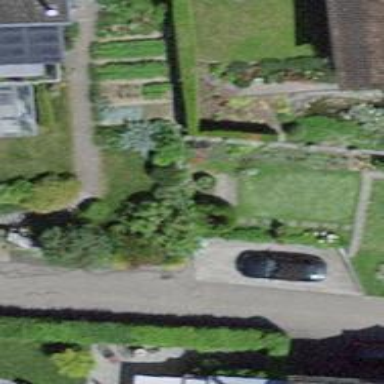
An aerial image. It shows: Hedge acting as barrier.